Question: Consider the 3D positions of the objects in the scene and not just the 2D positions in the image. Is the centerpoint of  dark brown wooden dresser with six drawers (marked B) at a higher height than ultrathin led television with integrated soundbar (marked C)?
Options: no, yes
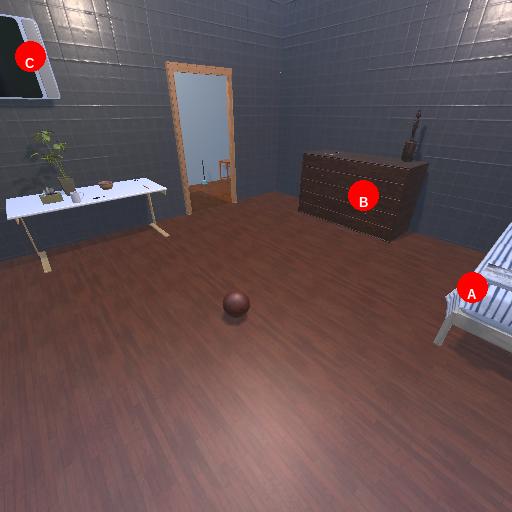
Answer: no